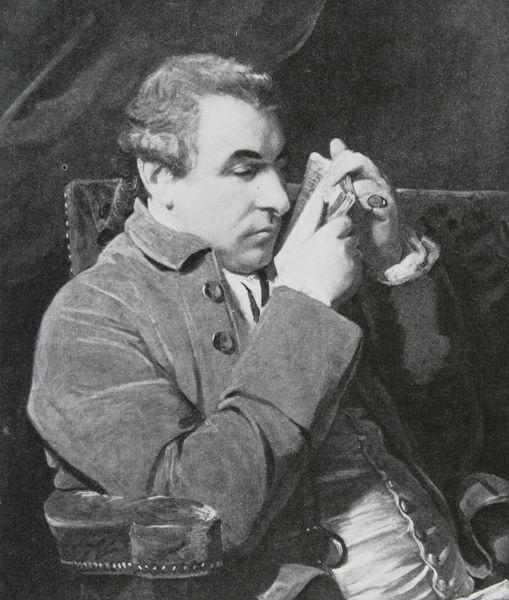
Titel: Giuseppe Baretti
Künstler: Joshua Reynolds
Standort: London
Institution: Privatbesitz
Schlagwörter: dunkel, gemälde, hand, kopf, mann, schatten, weiß, sitzen, finger, frisur, grau, hell, hintergrund, licht, mund, nase, ohr, profil, schwarz, stirn, stuhl, blick, gürtel, rock, schleife, alt, hemd, jacke, arm, arme, augen, barock, falten, gesicht, kragen, lang, samt, sehen, ärmel, bildnis, blicken, herr, hände, portrait, porträt, rückenlehne, vorhang, auge, haare, mantel, pose, reich, sessel, sitzend, stoff, augenbrauen, knopf, lippen, locken, poträt, scheitel, schulter, vornehm, perücke, adlig, schrift, papier, sofa, armlehne, ecke, lehne, sitz, graphik, dick, falte, polster, zopf, krawatte, brauen, lesen, sitzt, plüsch, konzentriert, bauch, nachdenklich, rüschen, augenbraue, ellenbogen, nägel, denkend, knöpfe, knopfleiste, revers, weste, ring, foto, buch, denken, schwarzweiss, text, manschetten, posieren, brokat, bildniss, stift, entspannt, schläfe, seiten, armlehnen, büchlein, portät, wams, schlüssel, lesend, vorhand, anlehnen, vertieft, hält fest, gemütlich, lektüre, perrücke, biedermaier, bartlos, polsternägel, bläser, liest, antug, kurzsichtig, sofaecke, olster, mann sitzend, text und bild, p, 1700, weitsichtig, halbschlaf, in händen, rinig, zweiß, perüce, divk, lnopf